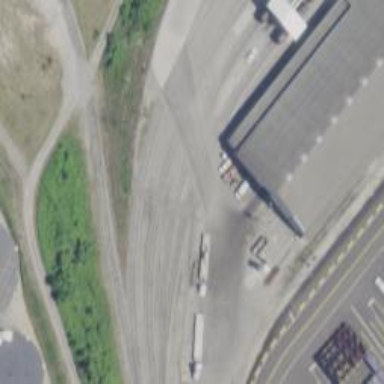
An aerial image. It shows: Railway spur service.